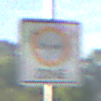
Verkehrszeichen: BeginnUmweltzone
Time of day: SunriseSunset
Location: Outdoor (Suburban)
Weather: PartlyCloudy
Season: NotSpecified
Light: Natural